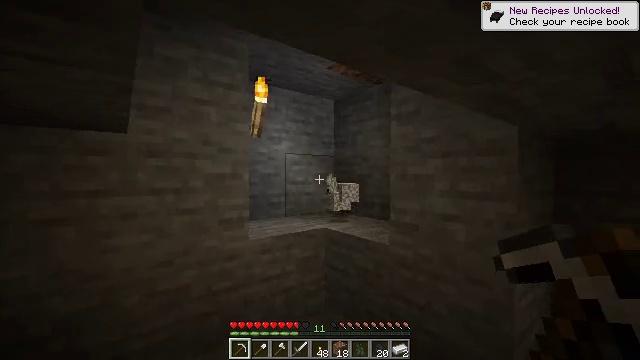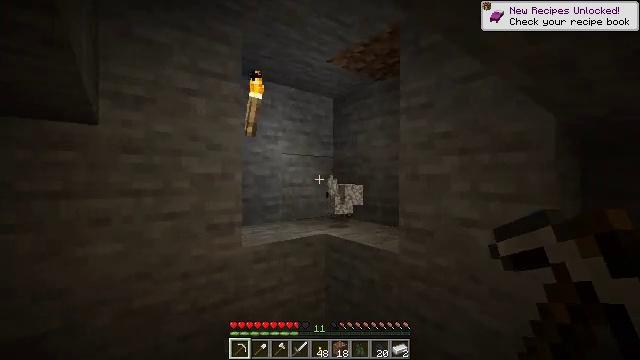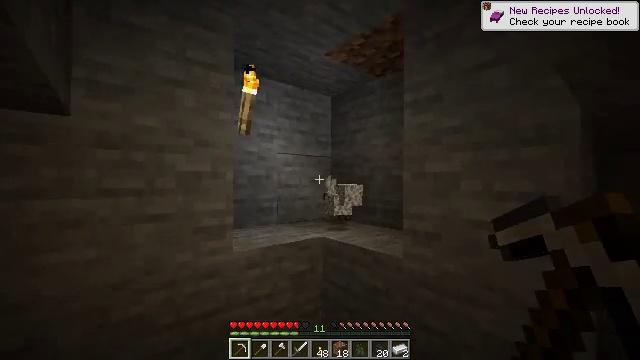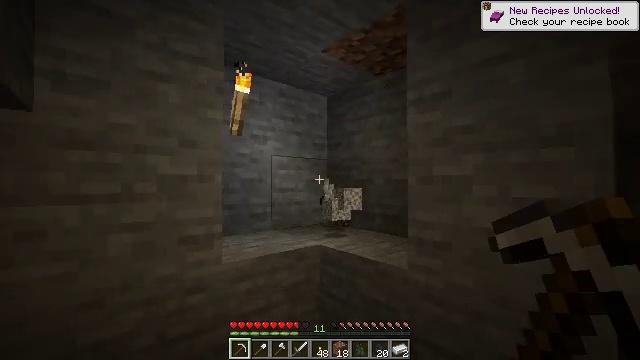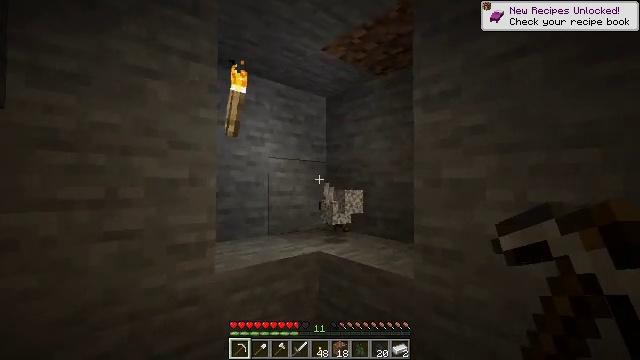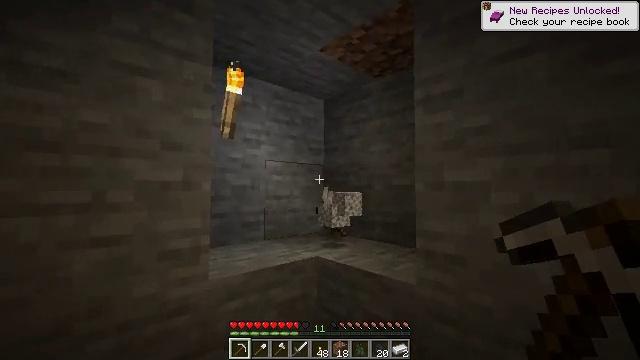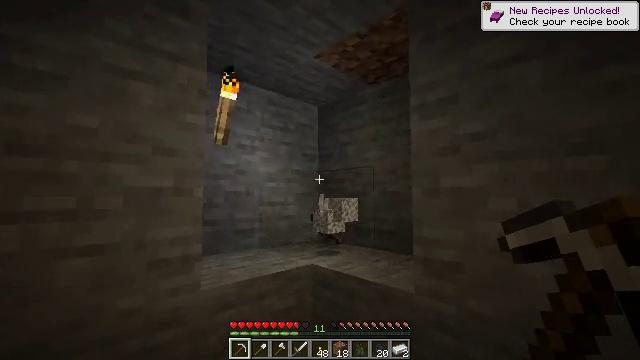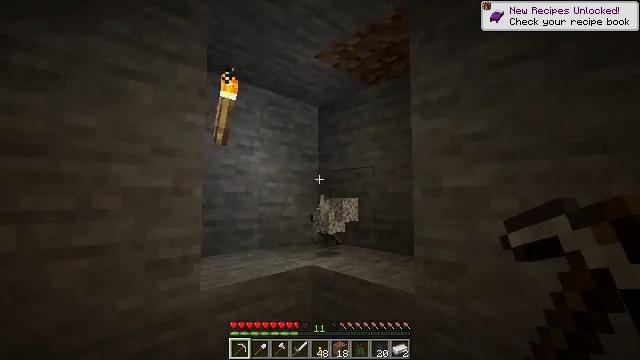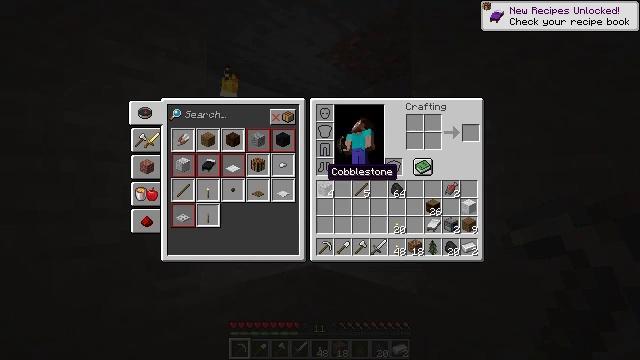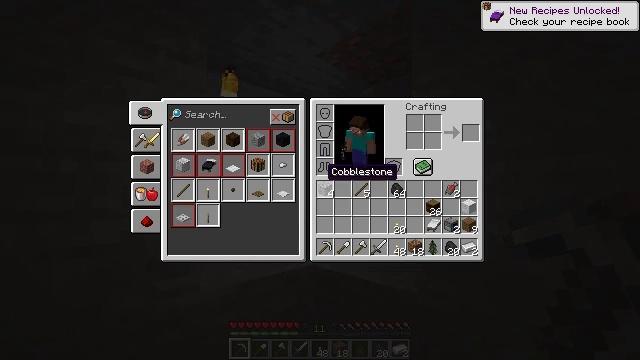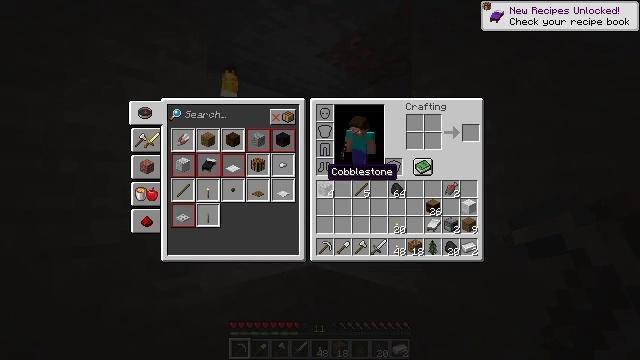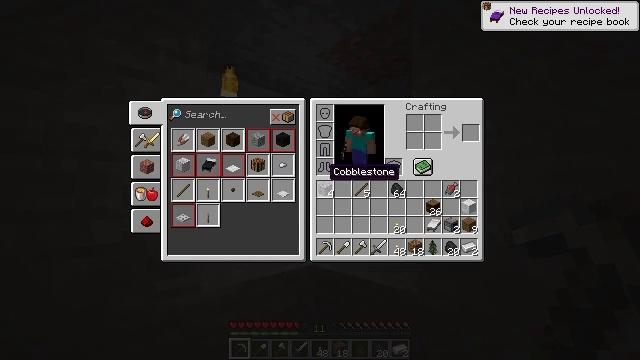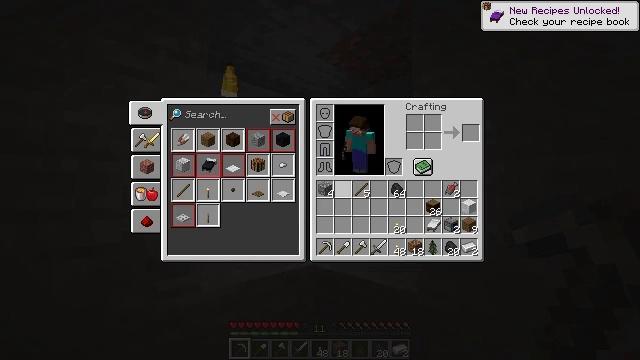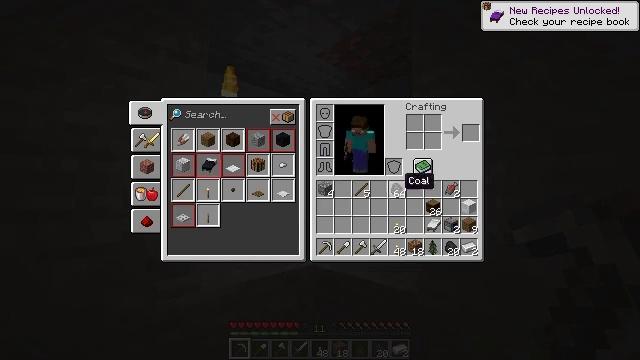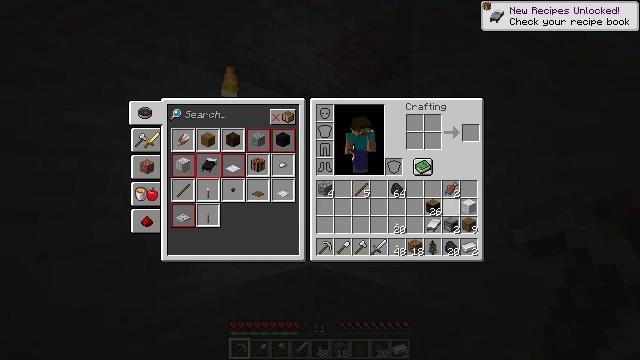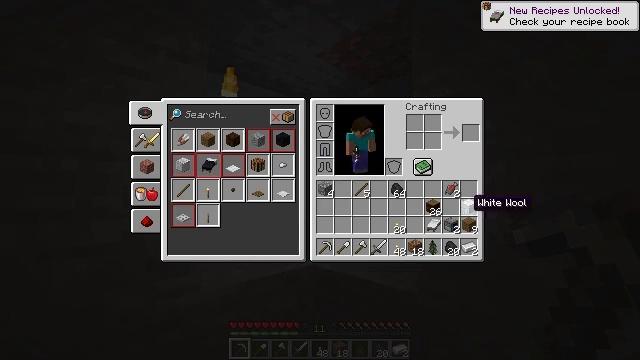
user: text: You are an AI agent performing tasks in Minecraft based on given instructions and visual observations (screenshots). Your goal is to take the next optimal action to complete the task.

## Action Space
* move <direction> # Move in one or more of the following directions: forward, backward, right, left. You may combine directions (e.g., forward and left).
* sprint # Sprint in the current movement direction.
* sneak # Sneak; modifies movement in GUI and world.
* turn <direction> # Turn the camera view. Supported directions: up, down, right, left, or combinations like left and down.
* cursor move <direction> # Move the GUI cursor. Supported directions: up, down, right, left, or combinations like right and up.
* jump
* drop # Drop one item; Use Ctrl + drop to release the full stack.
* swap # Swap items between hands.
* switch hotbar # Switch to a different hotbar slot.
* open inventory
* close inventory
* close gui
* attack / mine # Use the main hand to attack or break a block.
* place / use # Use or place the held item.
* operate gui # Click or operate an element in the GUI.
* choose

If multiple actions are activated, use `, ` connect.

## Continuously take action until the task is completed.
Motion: motion action
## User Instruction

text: Drop a white wool block.
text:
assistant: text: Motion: move forward
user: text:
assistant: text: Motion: move forward
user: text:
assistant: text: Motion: turn right
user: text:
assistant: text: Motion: no_op
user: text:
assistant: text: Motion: no_op
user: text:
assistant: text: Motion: turn right and up
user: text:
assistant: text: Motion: no_op
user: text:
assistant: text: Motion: open inventory
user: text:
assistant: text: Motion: open inventory
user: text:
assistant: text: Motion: open inventory
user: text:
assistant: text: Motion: open inventory
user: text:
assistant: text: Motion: cursor move right
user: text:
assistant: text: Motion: cursor move right and down
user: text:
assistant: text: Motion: cursor move right and down
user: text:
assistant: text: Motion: cursor move right and down
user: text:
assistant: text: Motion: no_op
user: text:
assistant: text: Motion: no_op
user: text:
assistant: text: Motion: no_op
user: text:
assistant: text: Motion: no_op
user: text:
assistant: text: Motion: no_op
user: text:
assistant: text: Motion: no_op
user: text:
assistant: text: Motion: no_op
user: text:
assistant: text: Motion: no_op
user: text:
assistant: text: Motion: no_op
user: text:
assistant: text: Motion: no_op
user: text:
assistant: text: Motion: no_op
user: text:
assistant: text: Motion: no_op
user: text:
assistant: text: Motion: no_op
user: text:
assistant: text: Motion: no_op
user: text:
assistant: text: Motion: no_op